Question: I'm building backend with JAVA Google App Engine. I've created 3 api methods, all very similar.
Definitions goes like this:
'''
@ApiMethod(name = "getGamesOffThePodium")
public CollectionResponse<MGameResult> getGamesOffThePodium(@Nullable @Named("cursor") String cursorString, @Nullable @Named("limit") Integer limit) {
}
@ApiMethod(name = "getGamesWon")
public CollectionResponse<MGameResult> getGamesWon(@Nullable @Named("cursor") String cursorString, @Nullable @Named("limit") Integer limit) {
}
@ApiMethod(name = "getGamesUnsolved")
public CollectionResponse<MGameResult> getGamesUnsolved(@Nullable @Named("cursor") String cursorString, @Nullable @Named("limit") Integer limit) {
}
'''
ANd here is the exception Eclipse gives me when I'm trying to generate cloud enpoint client library:

Why is that? Can't I have 3 methods returning collection of the same objects?
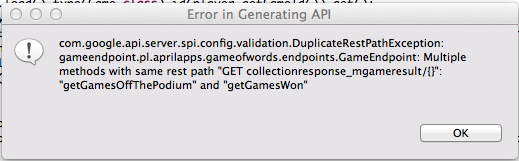
Answer: You can have multiple objects returning same object. You need to add 'path' attribute in annotation.
'''
@ApiMethod(name = "getGamesOffThePodium", path = "get_games_off_the_podium")
public CollectionResponse<MGameResult> getGamesOffThePodium(@Nullable @Named("cursor") String cursorString, @Nullable @Named("limit") Integer limit) {
}
@ApiMethod(name = "getGamesWon", path = "get_games_won")
public CollectionResponse<MGameResult> getGamesWon(@Nullable @Named("cursor") String cursorString, @Nullable @Named("limit") Integer limit) {
}
@ApiMethod(name = "getGamesUnsolved", path = "get_games_unsolved")
public CollectionResponse<MGameResult> getGamesUnsolved(@Nullable @Named("cursor") String cursorString, @Nullable @Named("limit") Integer limit) {
}
'''